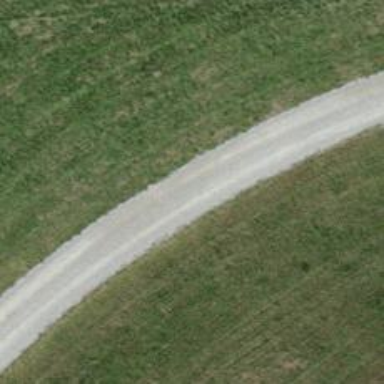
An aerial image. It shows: Track with grade 1 quality.